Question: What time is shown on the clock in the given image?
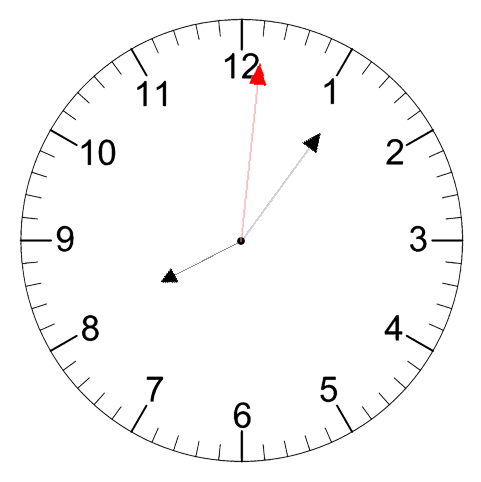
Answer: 08:06:01